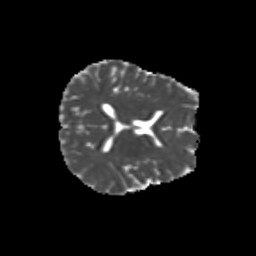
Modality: MD
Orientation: axial
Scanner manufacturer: siemens
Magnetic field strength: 3 T
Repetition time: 9.2 s
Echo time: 0.084 s